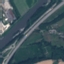
Land use / land cover: Highway